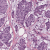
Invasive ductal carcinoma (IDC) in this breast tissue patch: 1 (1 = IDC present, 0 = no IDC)